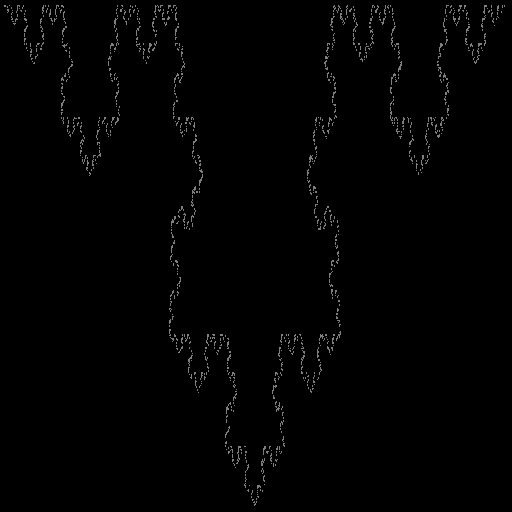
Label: koch_curve